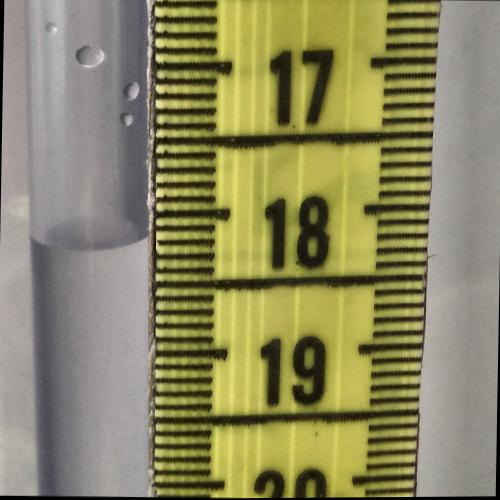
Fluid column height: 18.2 cm